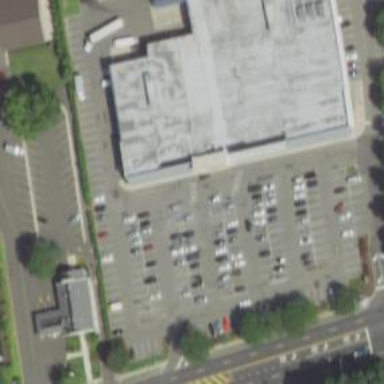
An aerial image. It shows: Retail building housing supermarket.